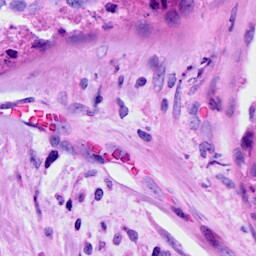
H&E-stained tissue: Breast